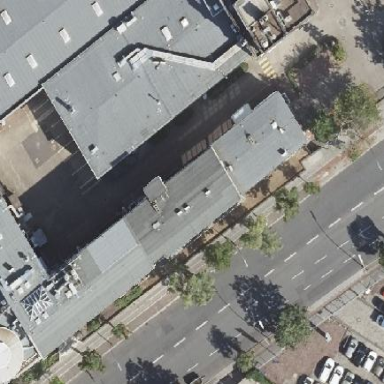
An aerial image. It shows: Industrial building with flat roof.